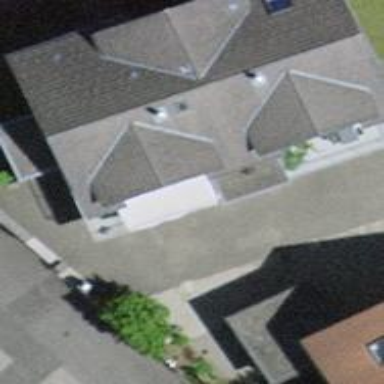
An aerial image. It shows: Semidetached house.